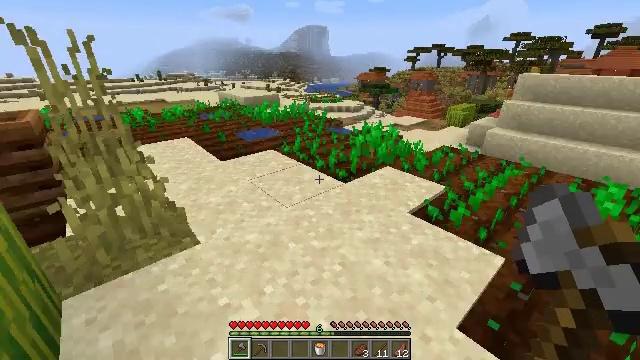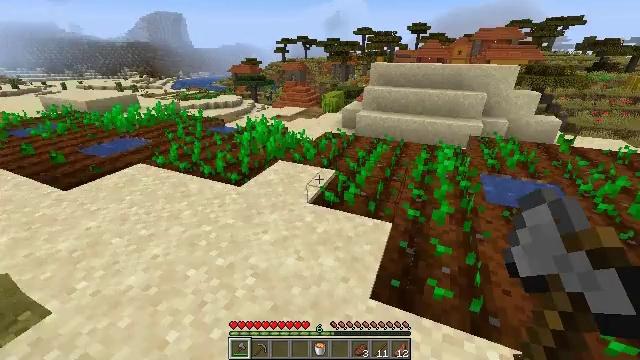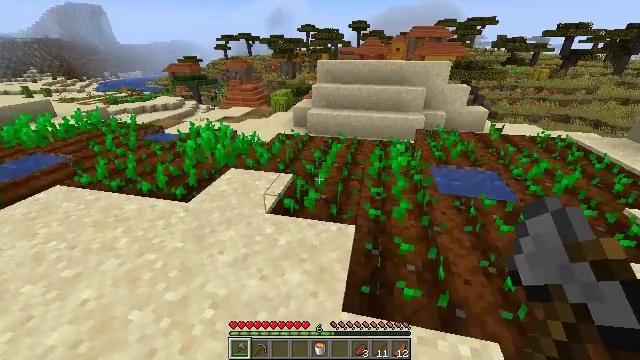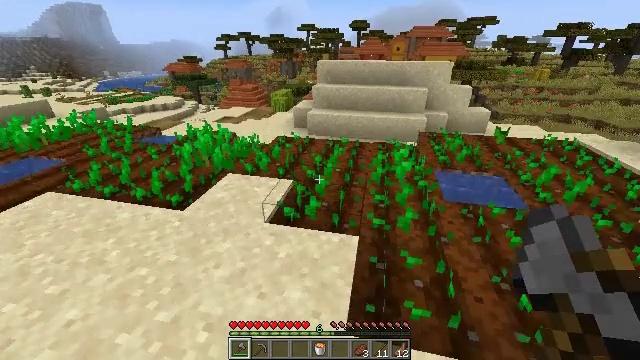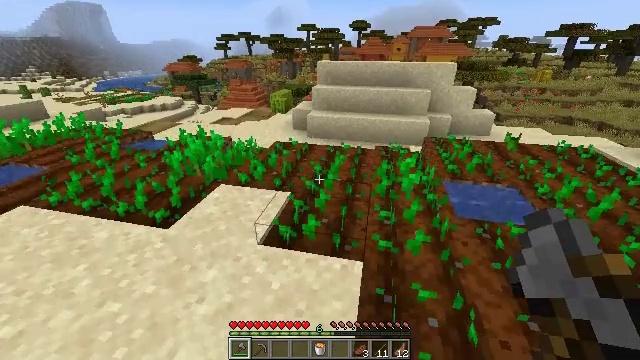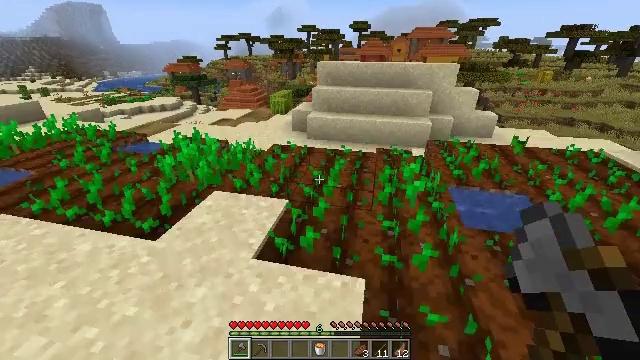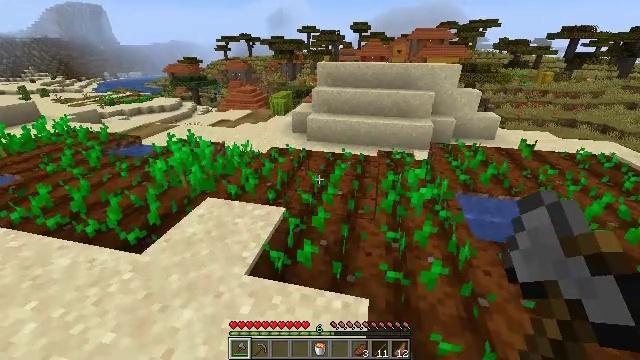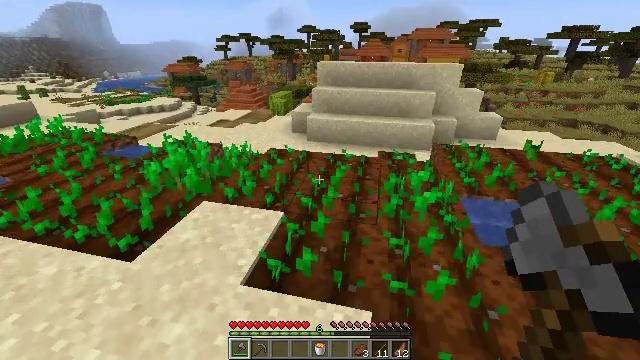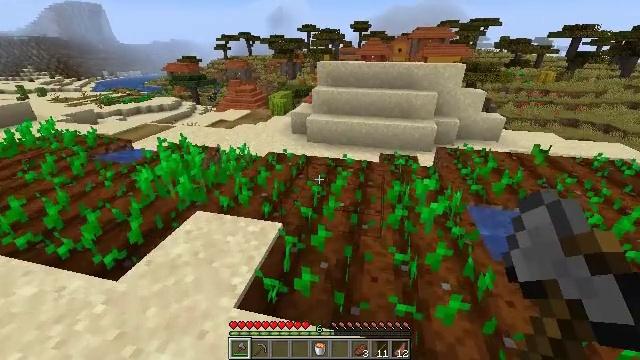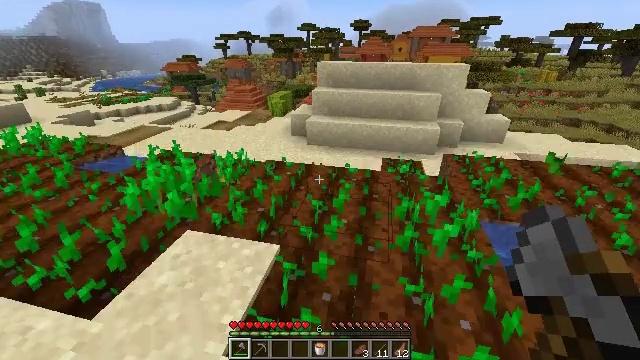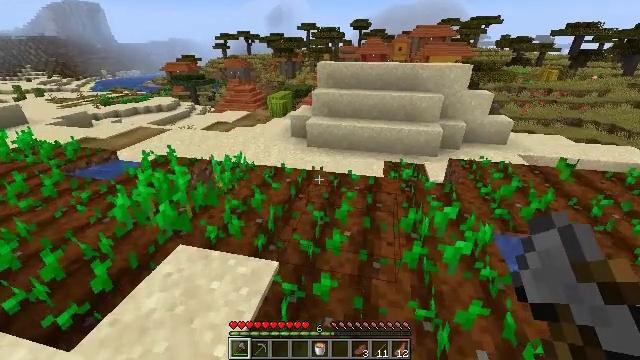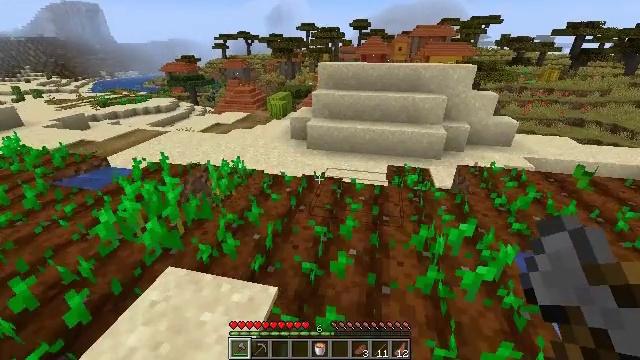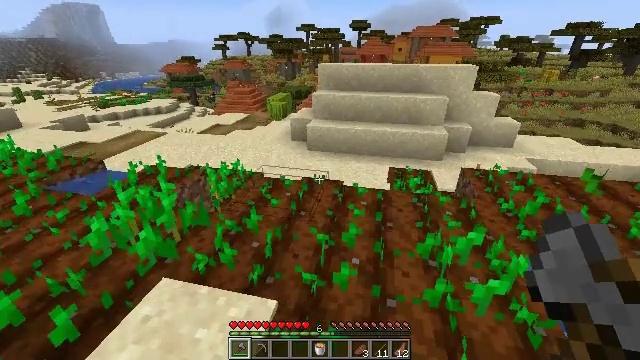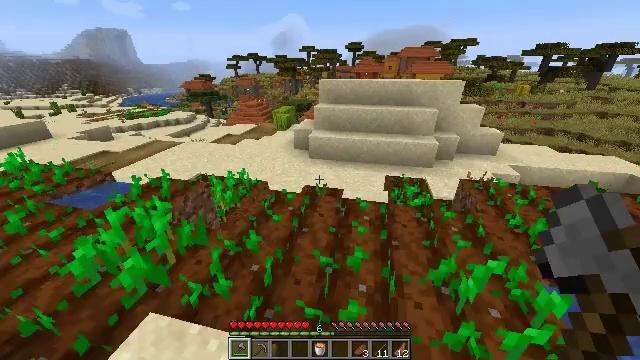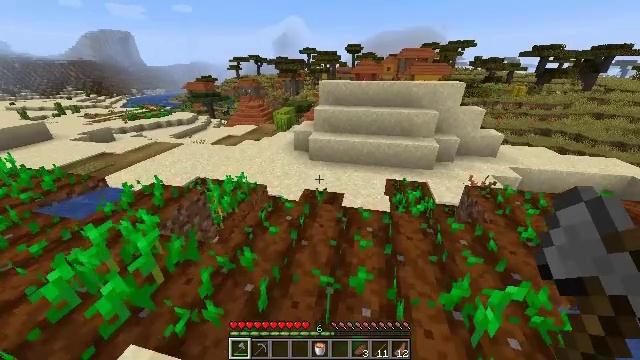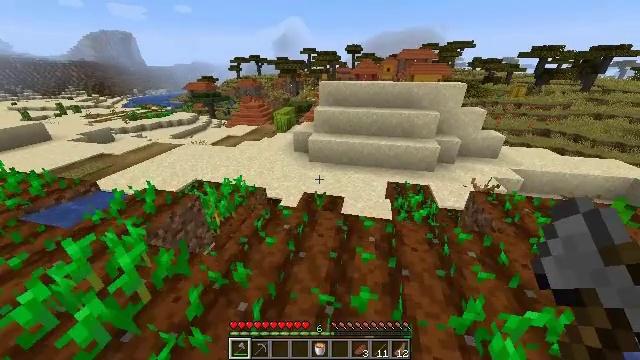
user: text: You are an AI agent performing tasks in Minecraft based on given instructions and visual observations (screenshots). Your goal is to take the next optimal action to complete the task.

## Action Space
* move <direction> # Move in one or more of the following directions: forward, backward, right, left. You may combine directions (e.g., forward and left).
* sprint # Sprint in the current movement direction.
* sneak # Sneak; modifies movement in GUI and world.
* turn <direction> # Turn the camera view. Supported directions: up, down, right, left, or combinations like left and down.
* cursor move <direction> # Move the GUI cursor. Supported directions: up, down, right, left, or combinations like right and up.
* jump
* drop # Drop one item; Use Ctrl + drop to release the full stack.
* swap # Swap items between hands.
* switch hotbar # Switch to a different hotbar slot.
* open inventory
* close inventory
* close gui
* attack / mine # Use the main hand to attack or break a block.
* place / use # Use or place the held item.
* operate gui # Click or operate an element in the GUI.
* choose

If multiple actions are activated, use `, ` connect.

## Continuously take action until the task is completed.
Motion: motion action
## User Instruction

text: Use right equipment to gather melon.
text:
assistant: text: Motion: move forward, turn right and down
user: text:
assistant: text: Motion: move forward, turn right
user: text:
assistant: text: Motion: move forward
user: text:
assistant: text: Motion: move forward
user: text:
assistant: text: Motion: move forward
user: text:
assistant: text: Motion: move forward
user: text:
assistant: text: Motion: move forward
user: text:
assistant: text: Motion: move forward
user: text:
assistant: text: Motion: move forward
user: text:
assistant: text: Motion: move forward
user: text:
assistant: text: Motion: move forward, sprint
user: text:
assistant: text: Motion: move forward, sprint
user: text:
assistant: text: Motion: move forward, sprint
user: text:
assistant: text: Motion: move forward, sprint
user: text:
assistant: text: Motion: move forward, sprint
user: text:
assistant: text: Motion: move forward, sprint
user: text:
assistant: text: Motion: move forward, sprint
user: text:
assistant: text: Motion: move forward, sprint
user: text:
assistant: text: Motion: move forward, sprint
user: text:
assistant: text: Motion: move forward, sprint
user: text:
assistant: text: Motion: move forward, sprint
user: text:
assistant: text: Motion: move forward, sprint
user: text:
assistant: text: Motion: move forward, sprint
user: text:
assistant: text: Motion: move forward, sprint, turn right and up
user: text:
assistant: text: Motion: move forward, sprint, turn left and up
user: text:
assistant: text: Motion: move forward, sprint, turn left
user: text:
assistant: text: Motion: move forward, sprint
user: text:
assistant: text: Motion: move forward, sprint
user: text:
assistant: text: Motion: move forward, sprint
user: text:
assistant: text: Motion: move forward, sprint